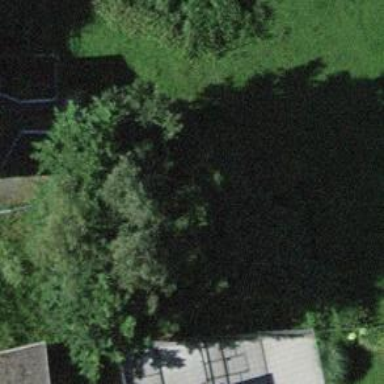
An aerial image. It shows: Single tag "natural: tree."